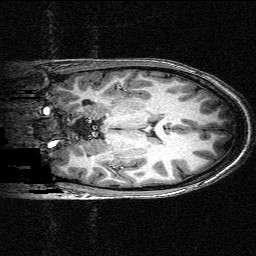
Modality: T1w
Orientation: coronal
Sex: female